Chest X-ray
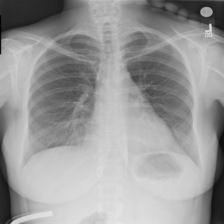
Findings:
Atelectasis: negative
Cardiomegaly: negative
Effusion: negative
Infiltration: negative
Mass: negative
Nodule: negative
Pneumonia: negative
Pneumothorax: negative
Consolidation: negative
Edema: negative
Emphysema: negative
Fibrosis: negative
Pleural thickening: negative
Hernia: negative